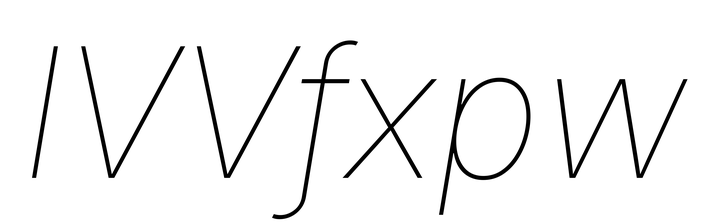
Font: Inter-Italic_Thin_Italic